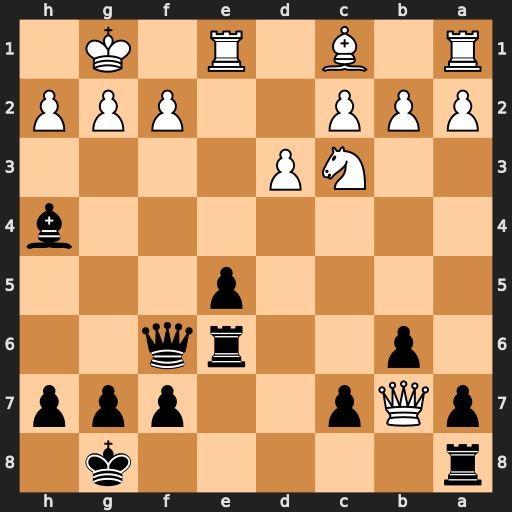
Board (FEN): r5k1/pQp2ppp/1p2rq2/4p3/7b/2NP4/PPP2PPP/R1B1R1K1
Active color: b
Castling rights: -
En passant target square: -
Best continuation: Qxf2+ Kh1 Qxe1#